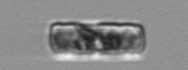
Label: Guinardia_delicatula